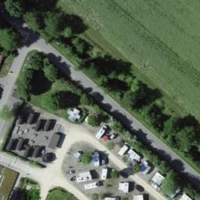
EUNIS habitat code: 53
Species observed at this site:
Alnus glutinosa